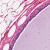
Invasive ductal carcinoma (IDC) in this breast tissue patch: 0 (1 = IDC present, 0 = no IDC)